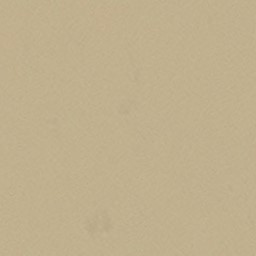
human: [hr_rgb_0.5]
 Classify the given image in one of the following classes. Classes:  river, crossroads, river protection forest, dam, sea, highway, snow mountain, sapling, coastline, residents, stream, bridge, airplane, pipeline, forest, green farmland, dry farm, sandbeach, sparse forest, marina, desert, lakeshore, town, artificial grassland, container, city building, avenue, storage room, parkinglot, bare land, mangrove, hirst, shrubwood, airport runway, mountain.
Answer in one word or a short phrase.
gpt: desert